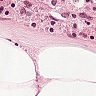
Metastatic tissue present: no